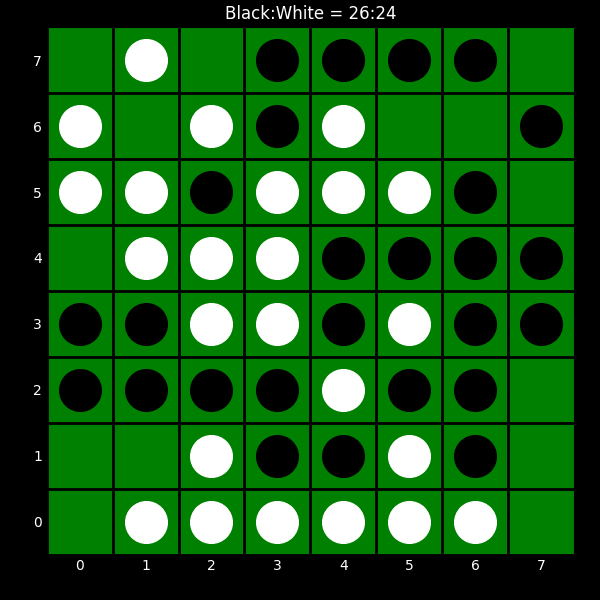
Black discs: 26
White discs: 24